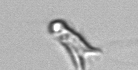
Label: Chrysochromulina_lanceolata